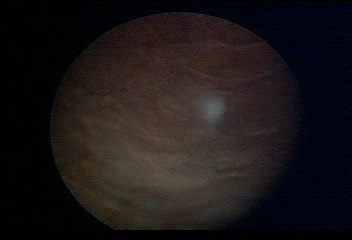
Modality: WLC
Class: Normal mucosa
Bladder cancer association: No